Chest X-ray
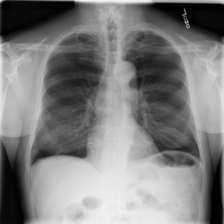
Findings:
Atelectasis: positive
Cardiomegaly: negative
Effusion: negative
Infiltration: negative
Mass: negative
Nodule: negative
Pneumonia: negative
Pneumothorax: negative
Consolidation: negative
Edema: negative
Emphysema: negative
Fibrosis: negative
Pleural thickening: negative
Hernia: negative